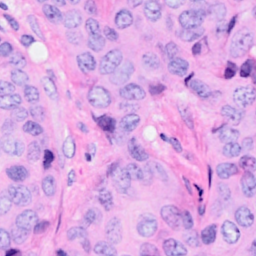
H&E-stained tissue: Breast